Question: I am quite new to Cocoa and to iPhone programming.
I am using the Xcode template to implement a simple app that has:
- -
I think this represents my in the MVC pattern.
I created a simple class to store the username and to do all connection work that represents my and instantiated it inside the AppDelegate.
Here a really simplified sketch:

It is not really clear to me how can I get data nested deep into subviews (username) or how can I trigger actions in nested parent views (connect button).
My question is:
How do I implement the ?
Thanks in advance for any help,
Paull
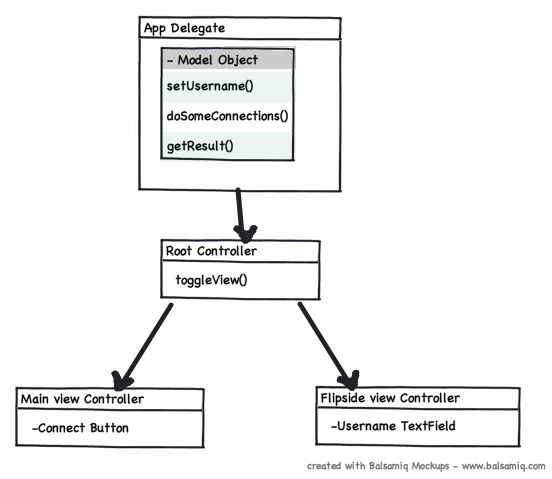
Answer: It's in most cases ok to have state in your controller. Like an array or an instance of whatever modelobject you are writing an application for.
I would keep the model object clean of any networking code and put that in the Controller instead though. In this case the ViewController where that connection action is triggered.
> It is not really clear to me how can I
get data nested deep into
subviews(username) or how can I
trigger actions in nested parent
views(connect button).
With the utility application template you already have a couple of ViewControllers.
To get references to your UI inside your controllers you need to declare 'IBOutlets' and connect them inside Interface Builder. To respond to actions you need to declare and implement 'IBActions' in your ViewControllers and hook them up in Interface Builder as well. Which you do in Connections pane (2nd from left) in the inspector.